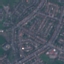
Land use / land cover: Residential